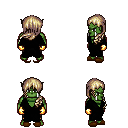
a pixel art fantasy rpg character, male body template, orc, green skin, black robe, gold greaves, white blonde left-swept hairstyle, gold gloves, brown slippers, four views (front, back, left, right), 2x2 character sprite sheet, small pixel art, hard edges, no anti-aliasing